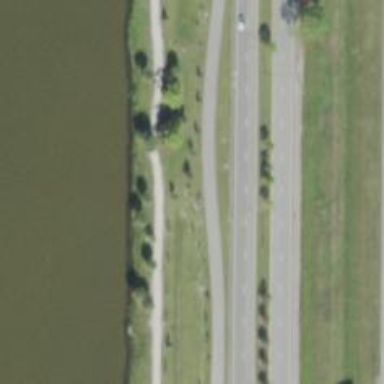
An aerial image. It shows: Cycleway with asphalt surface along North Cattlemen Road.